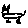
Label: cat